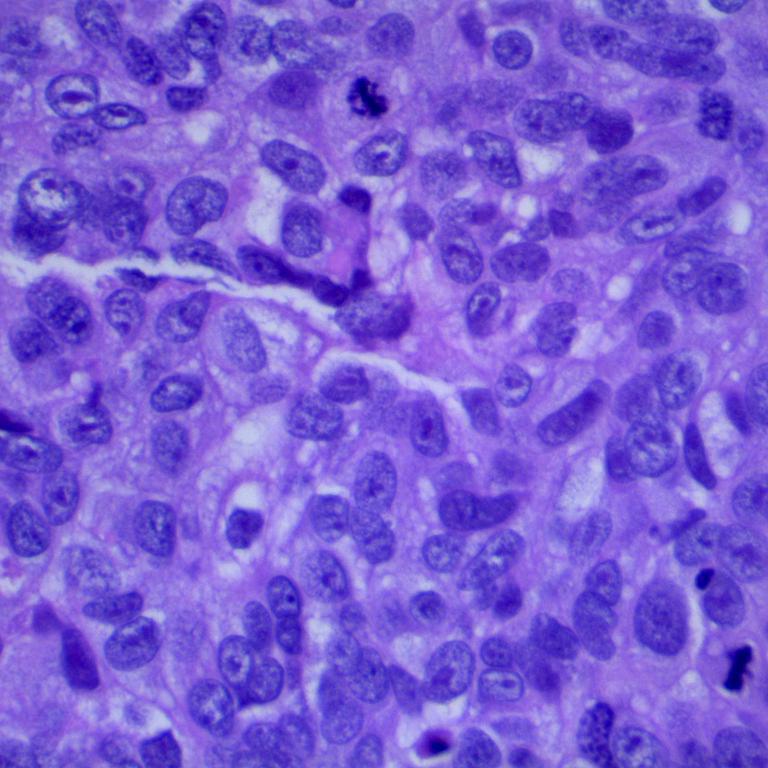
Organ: lung
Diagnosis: squamous carcinomas